Field crop: maize
Growth stage: 2
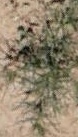
Species: salsola